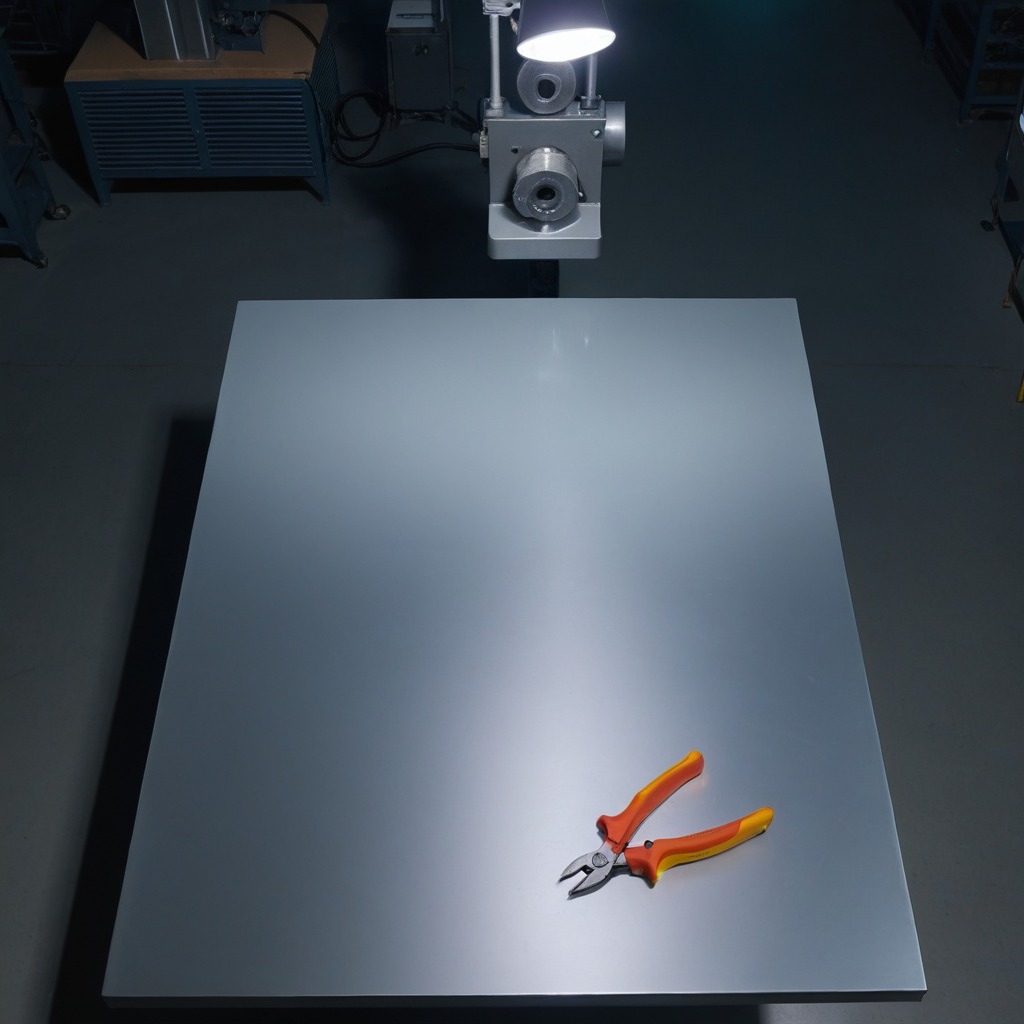
A plier lies on the tabletop.